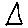
Label: triangle